Field crop: tomato
Growth stage: 1
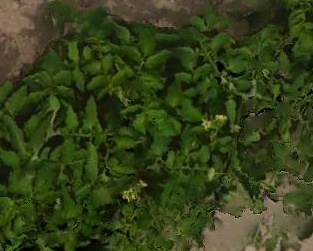
Species: tomato